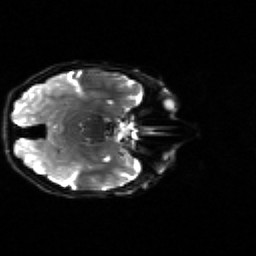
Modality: sbref
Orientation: axial
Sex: female
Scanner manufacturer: siemens
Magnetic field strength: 3 T
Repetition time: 5 s
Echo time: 0.071 s